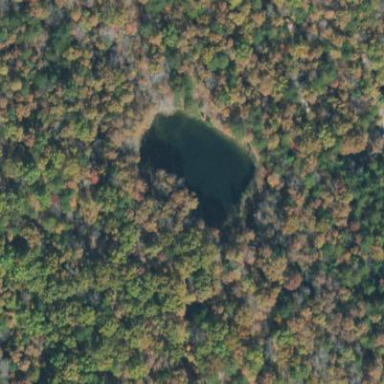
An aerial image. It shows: Pond surrounded by natural water.